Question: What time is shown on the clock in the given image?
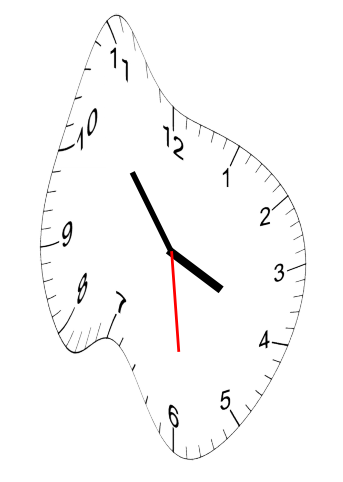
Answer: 03:53:29